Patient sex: M
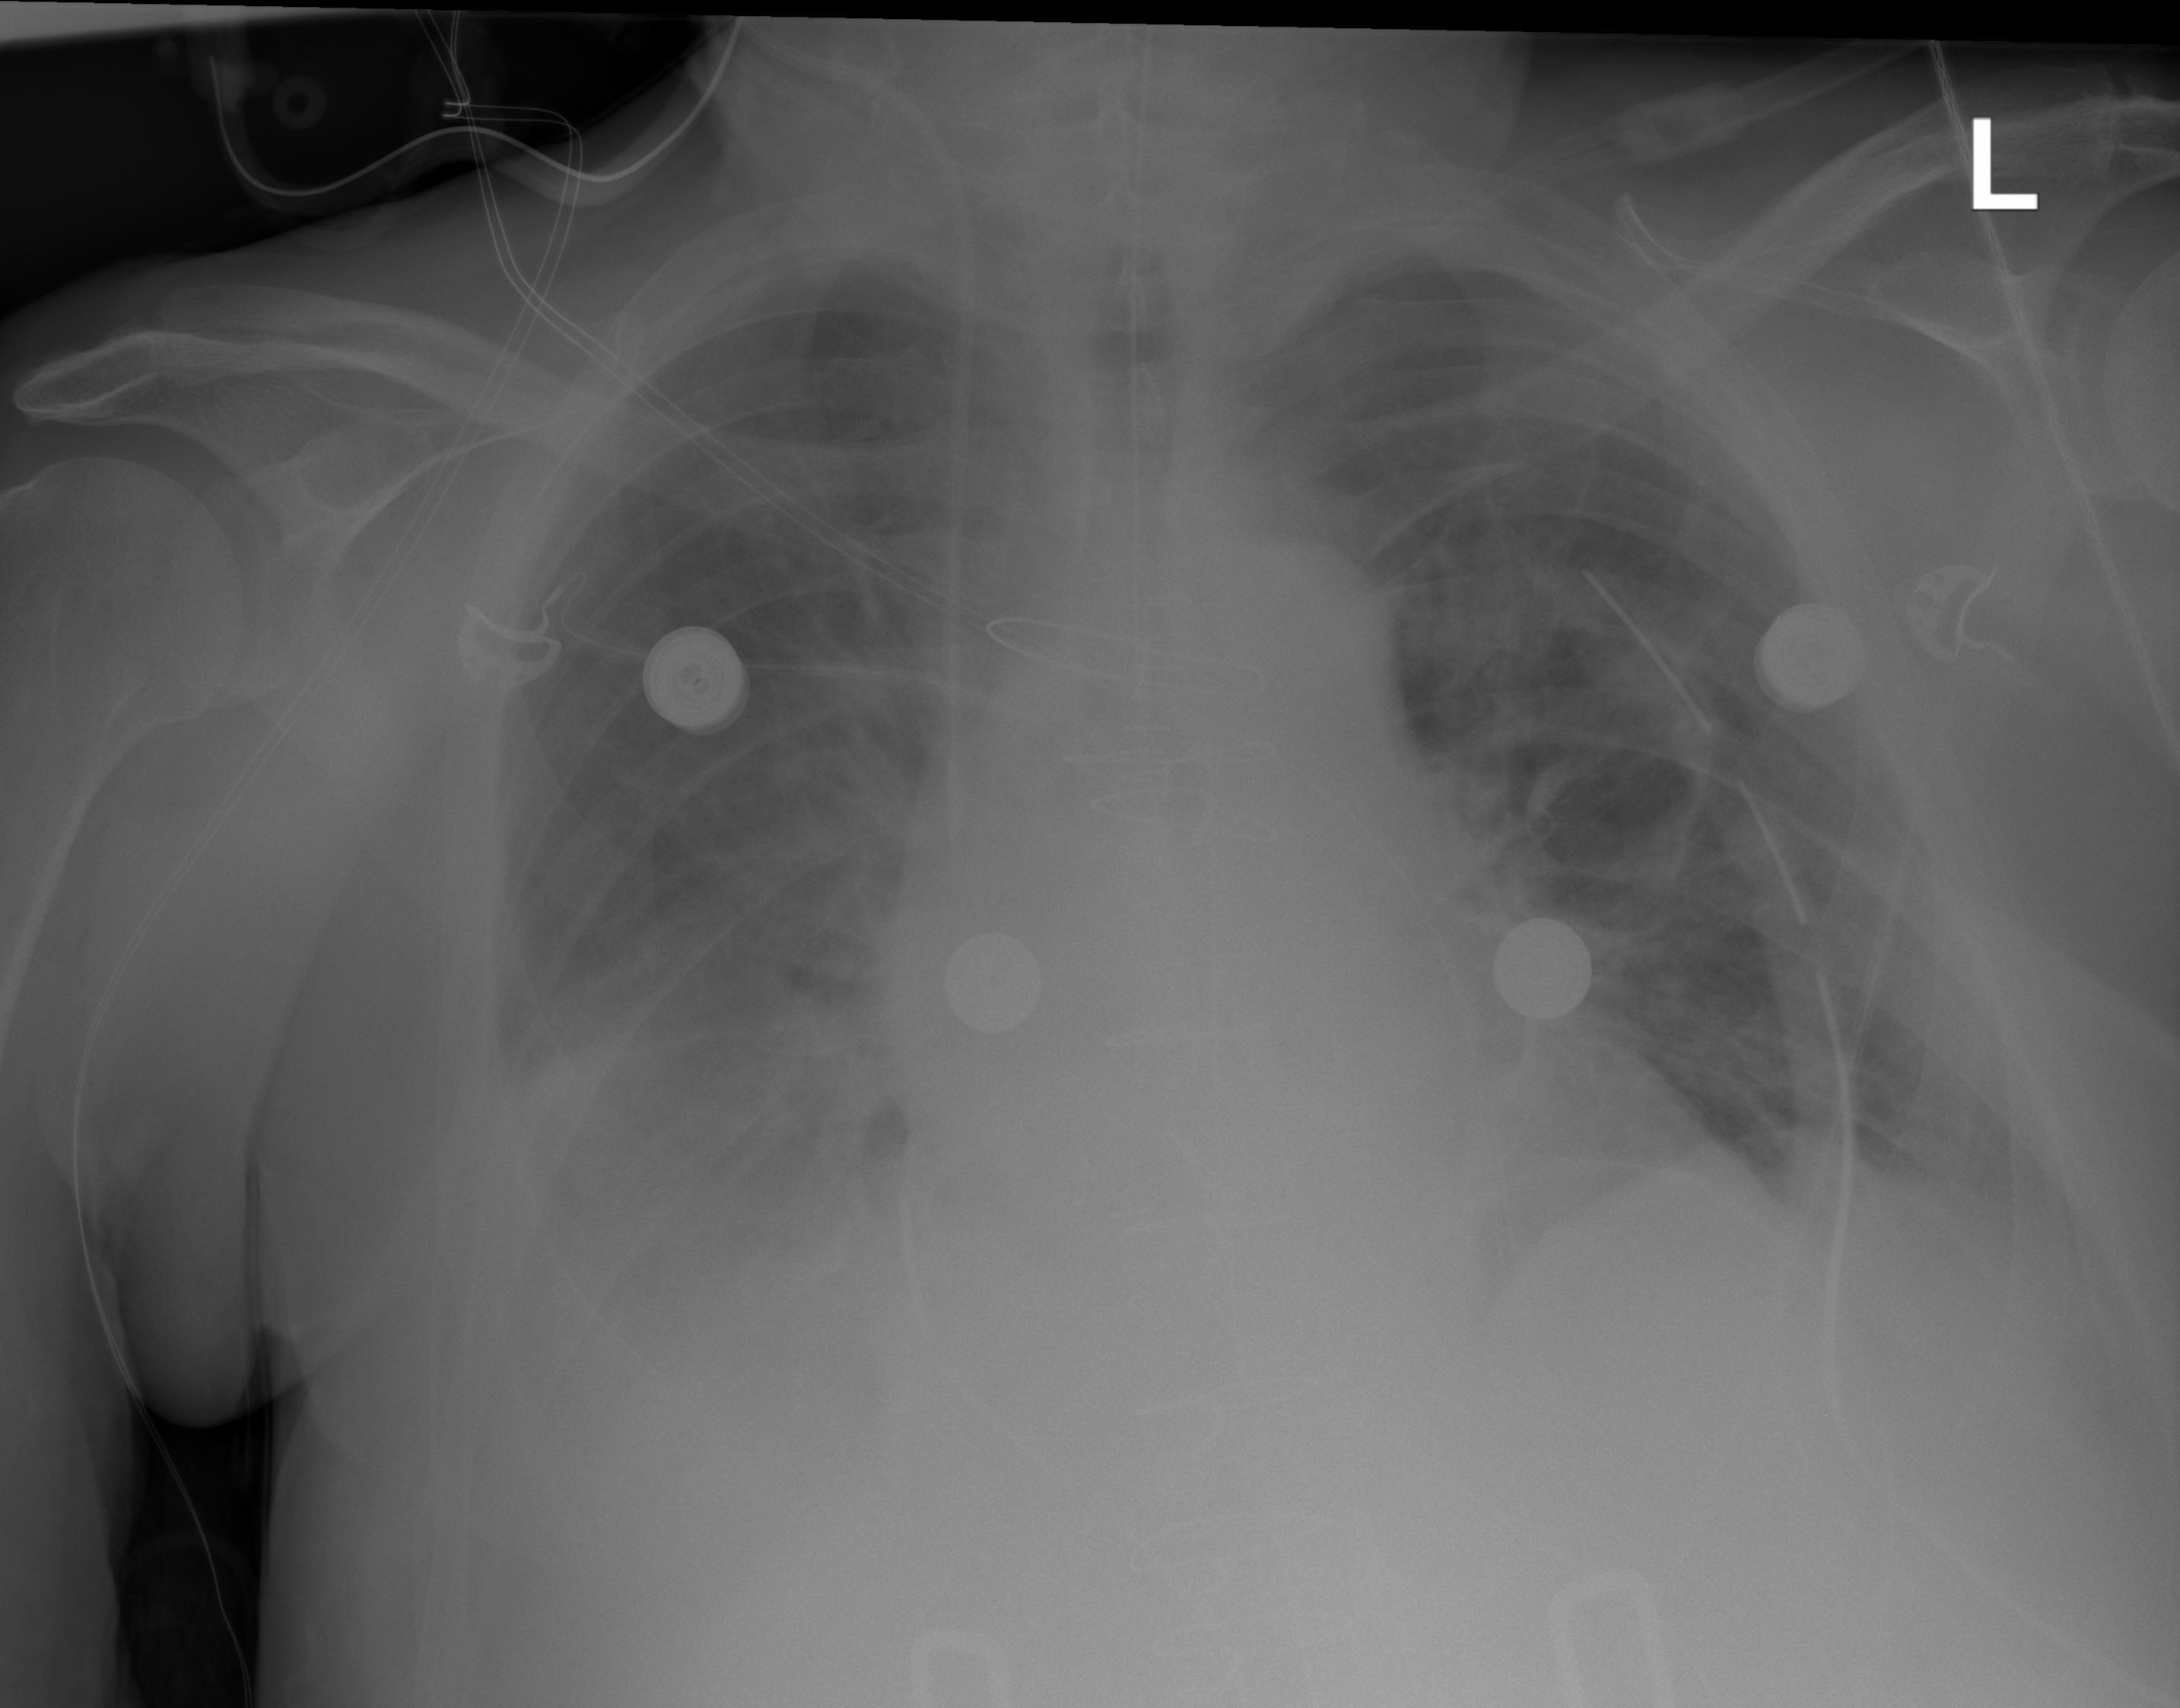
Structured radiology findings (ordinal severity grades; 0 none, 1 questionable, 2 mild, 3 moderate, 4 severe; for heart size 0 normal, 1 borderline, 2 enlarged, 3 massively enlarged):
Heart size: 3
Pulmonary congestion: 2
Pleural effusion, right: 3
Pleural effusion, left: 1
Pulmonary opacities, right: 0
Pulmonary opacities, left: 0
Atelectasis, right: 2
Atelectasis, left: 1